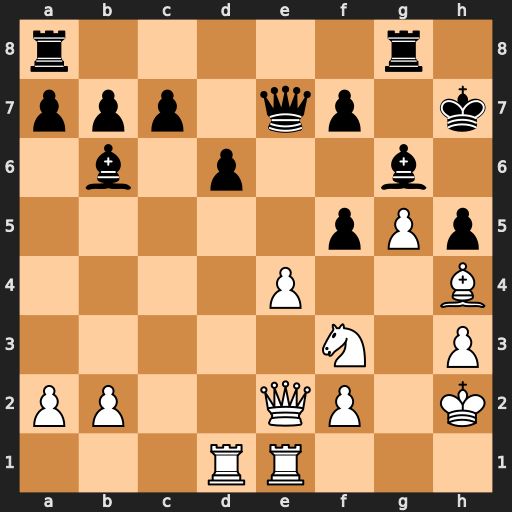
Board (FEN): r5r1/ppp1qp1k/1b1p2b1/5pPp/4P2B/5N1P/PP2QP1K/3RR3
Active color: w
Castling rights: -
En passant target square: -
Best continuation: exf5 Qxe2 fxg6+ Rxg6 Rxe2